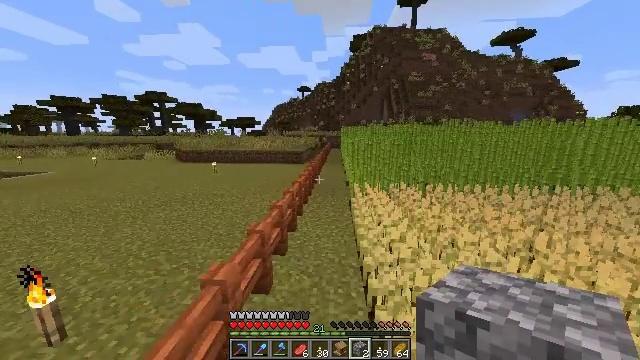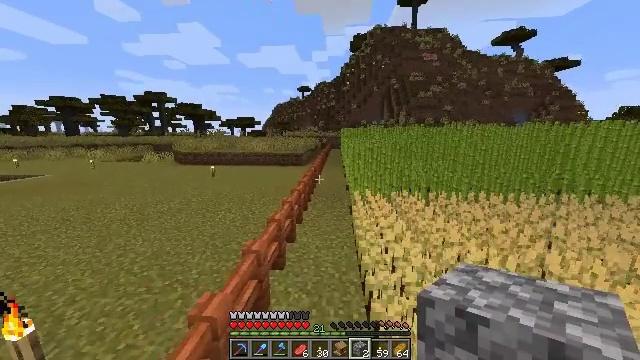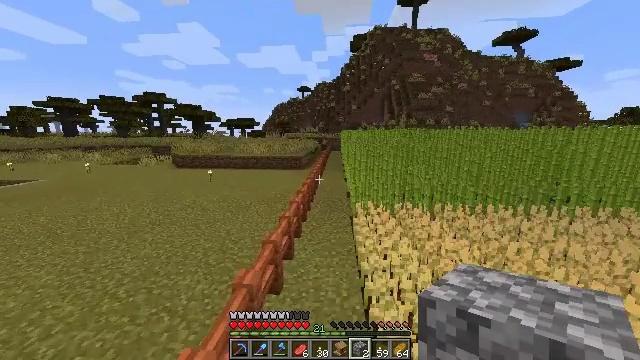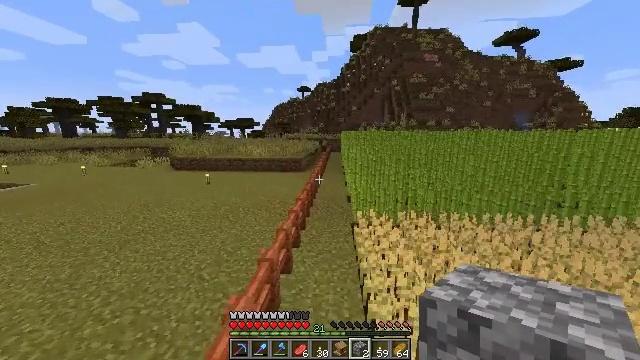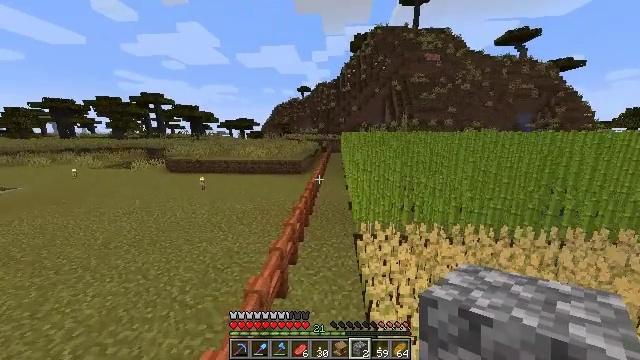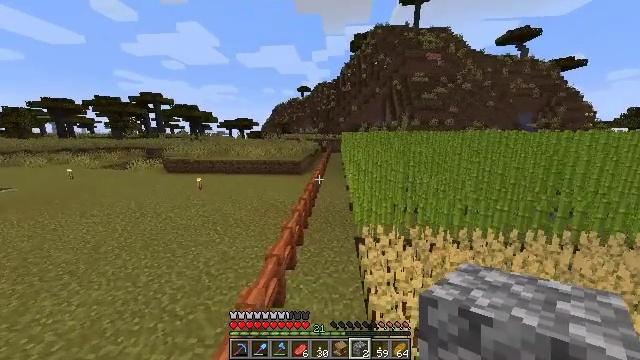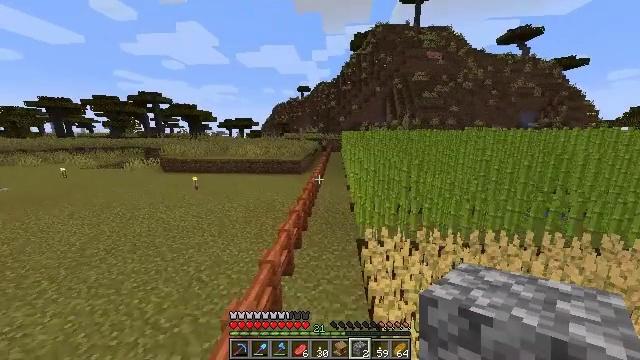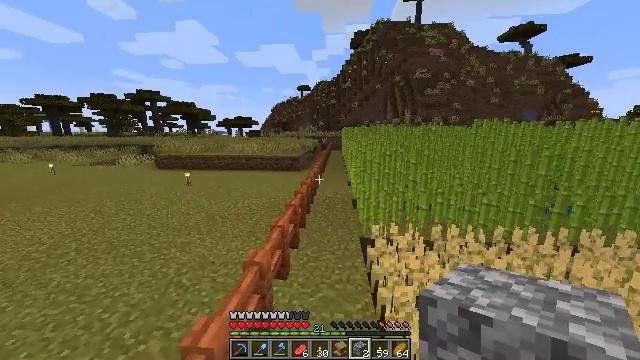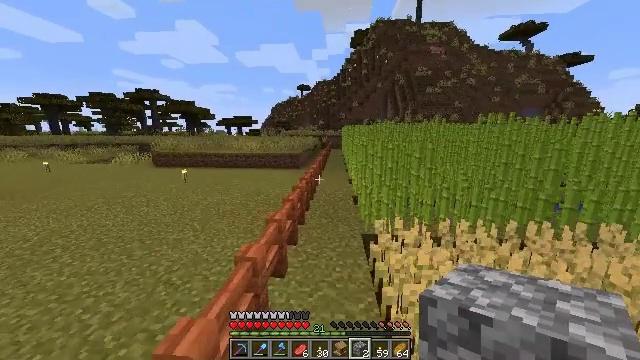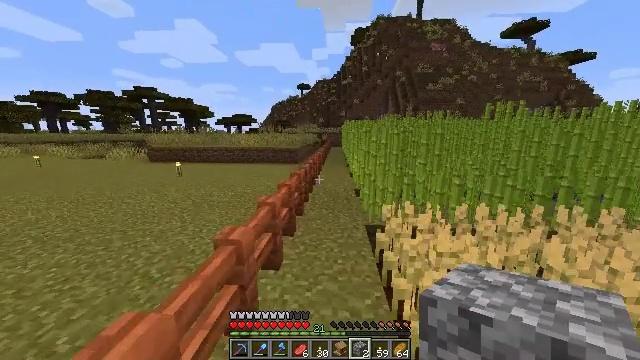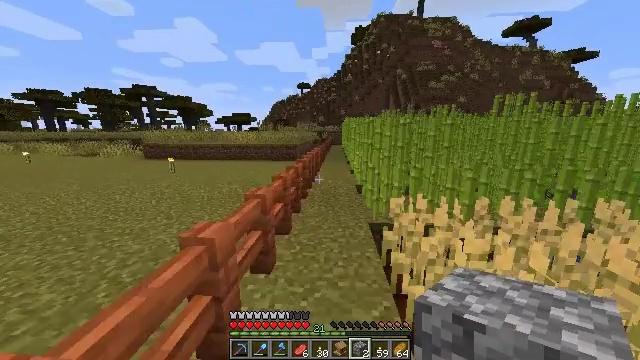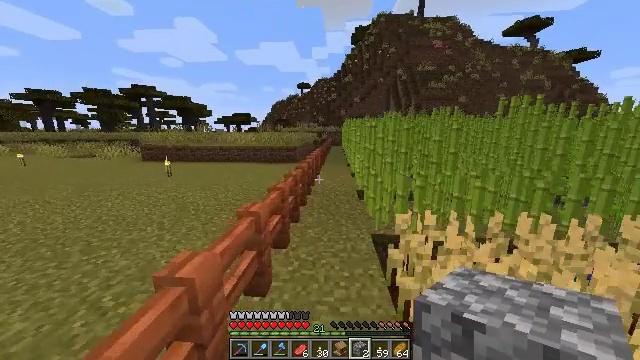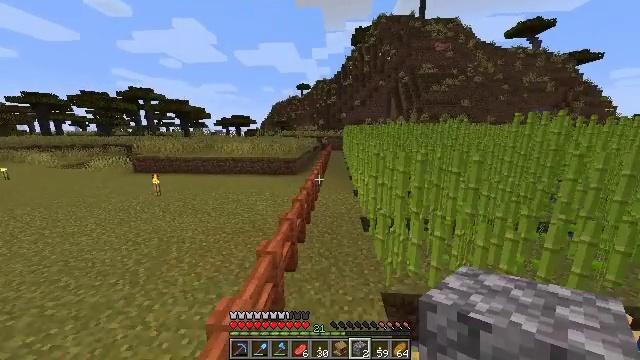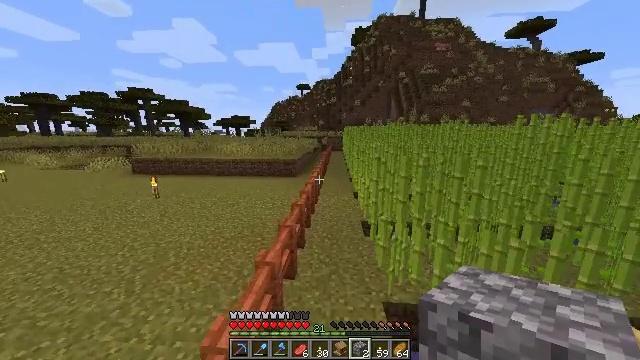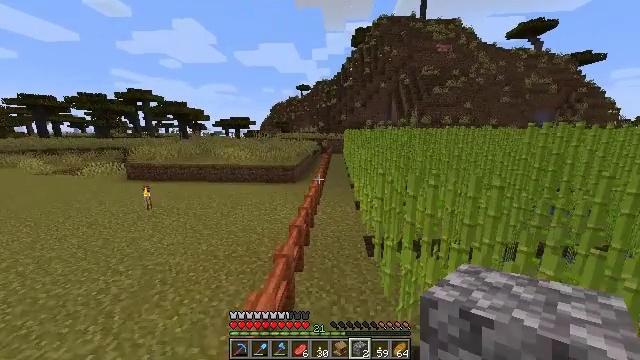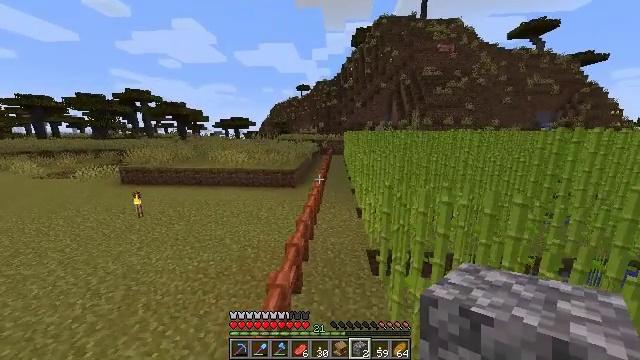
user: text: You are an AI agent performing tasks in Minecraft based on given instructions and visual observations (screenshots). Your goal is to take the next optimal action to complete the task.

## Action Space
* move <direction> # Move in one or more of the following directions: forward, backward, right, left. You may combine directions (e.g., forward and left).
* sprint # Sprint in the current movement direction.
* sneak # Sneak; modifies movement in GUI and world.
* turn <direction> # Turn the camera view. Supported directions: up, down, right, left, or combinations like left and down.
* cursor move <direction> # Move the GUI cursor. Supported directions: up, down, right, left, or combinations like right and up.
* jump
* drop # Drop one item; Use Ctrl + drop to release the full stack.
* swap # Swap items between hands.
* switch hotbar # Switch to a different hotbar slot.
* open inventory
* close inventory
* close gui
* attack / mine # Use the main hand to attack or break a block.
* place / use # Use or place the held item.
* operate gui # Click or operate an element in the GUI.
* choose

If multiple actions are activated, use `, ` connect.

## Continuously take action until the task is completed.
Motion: motion action
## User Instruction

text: Collect sugar cane near water sources.
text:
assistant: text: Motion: move forward, sprint, jump
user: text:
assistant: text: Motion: move forward, sprint, jump
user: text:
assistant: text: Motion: move forward, sprint, jump
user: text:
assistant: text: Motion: move forward, sprint, jump
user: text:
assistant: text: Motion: move forward, sprint, jump
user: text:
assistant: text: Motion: move forward, sprint, jump
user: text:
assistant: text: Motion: move forward, sprint, jump
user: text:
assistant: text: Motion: move forward, sprint, jump
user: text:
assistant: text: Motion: move forward, sprint, jump
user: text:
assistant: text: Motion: move forward, sprint, jump
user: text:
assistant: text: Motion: move forward, sprint, jump
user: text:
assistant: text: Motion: move forward, sprint, jump
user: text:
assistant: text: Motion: move forward, sprint, jump
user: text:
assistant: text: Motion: move forward, sprint, jump
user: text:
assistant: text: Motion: move forward, sprint, jump
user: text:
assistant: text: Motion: move forward, sprint, jump
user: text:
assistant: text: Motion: move forward, jump
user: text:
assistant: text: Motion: move forward
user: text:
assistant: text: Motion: move forward
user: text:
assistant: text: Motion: move forward, switch to hotbar 1
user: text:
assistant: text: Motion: move forward, switch to hotbar 1
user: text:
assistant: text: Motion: move forward, turn right, switch to hotbar 1
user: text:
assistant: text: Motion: move forward, turn right, switch to hotbar 1
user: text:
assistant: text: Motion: move forward
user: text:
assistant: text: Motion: move forward, turn right
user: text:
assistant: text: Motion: move forward, turn right
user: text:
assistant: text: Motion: move forward, turn right and up
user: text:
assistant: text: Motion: move forward, turn right and up
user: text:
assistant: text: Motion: move forward, turn right and up
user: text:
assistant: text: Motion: move forward, turn right